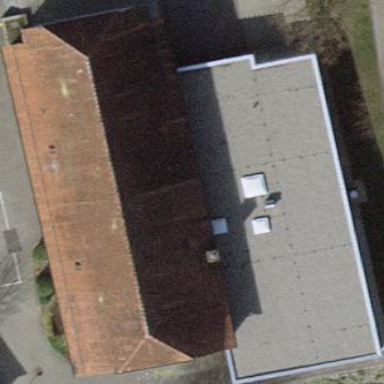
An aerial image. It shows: School building.